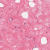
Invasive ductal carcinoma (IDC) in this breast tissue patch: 0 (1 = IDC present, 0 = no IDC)